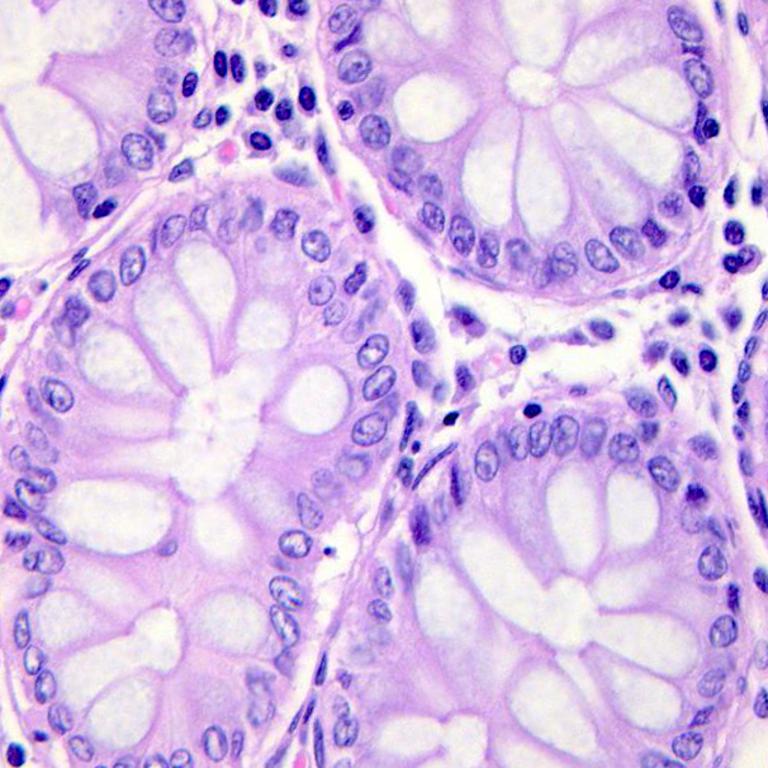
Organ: colon
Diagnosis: benign